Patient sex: M
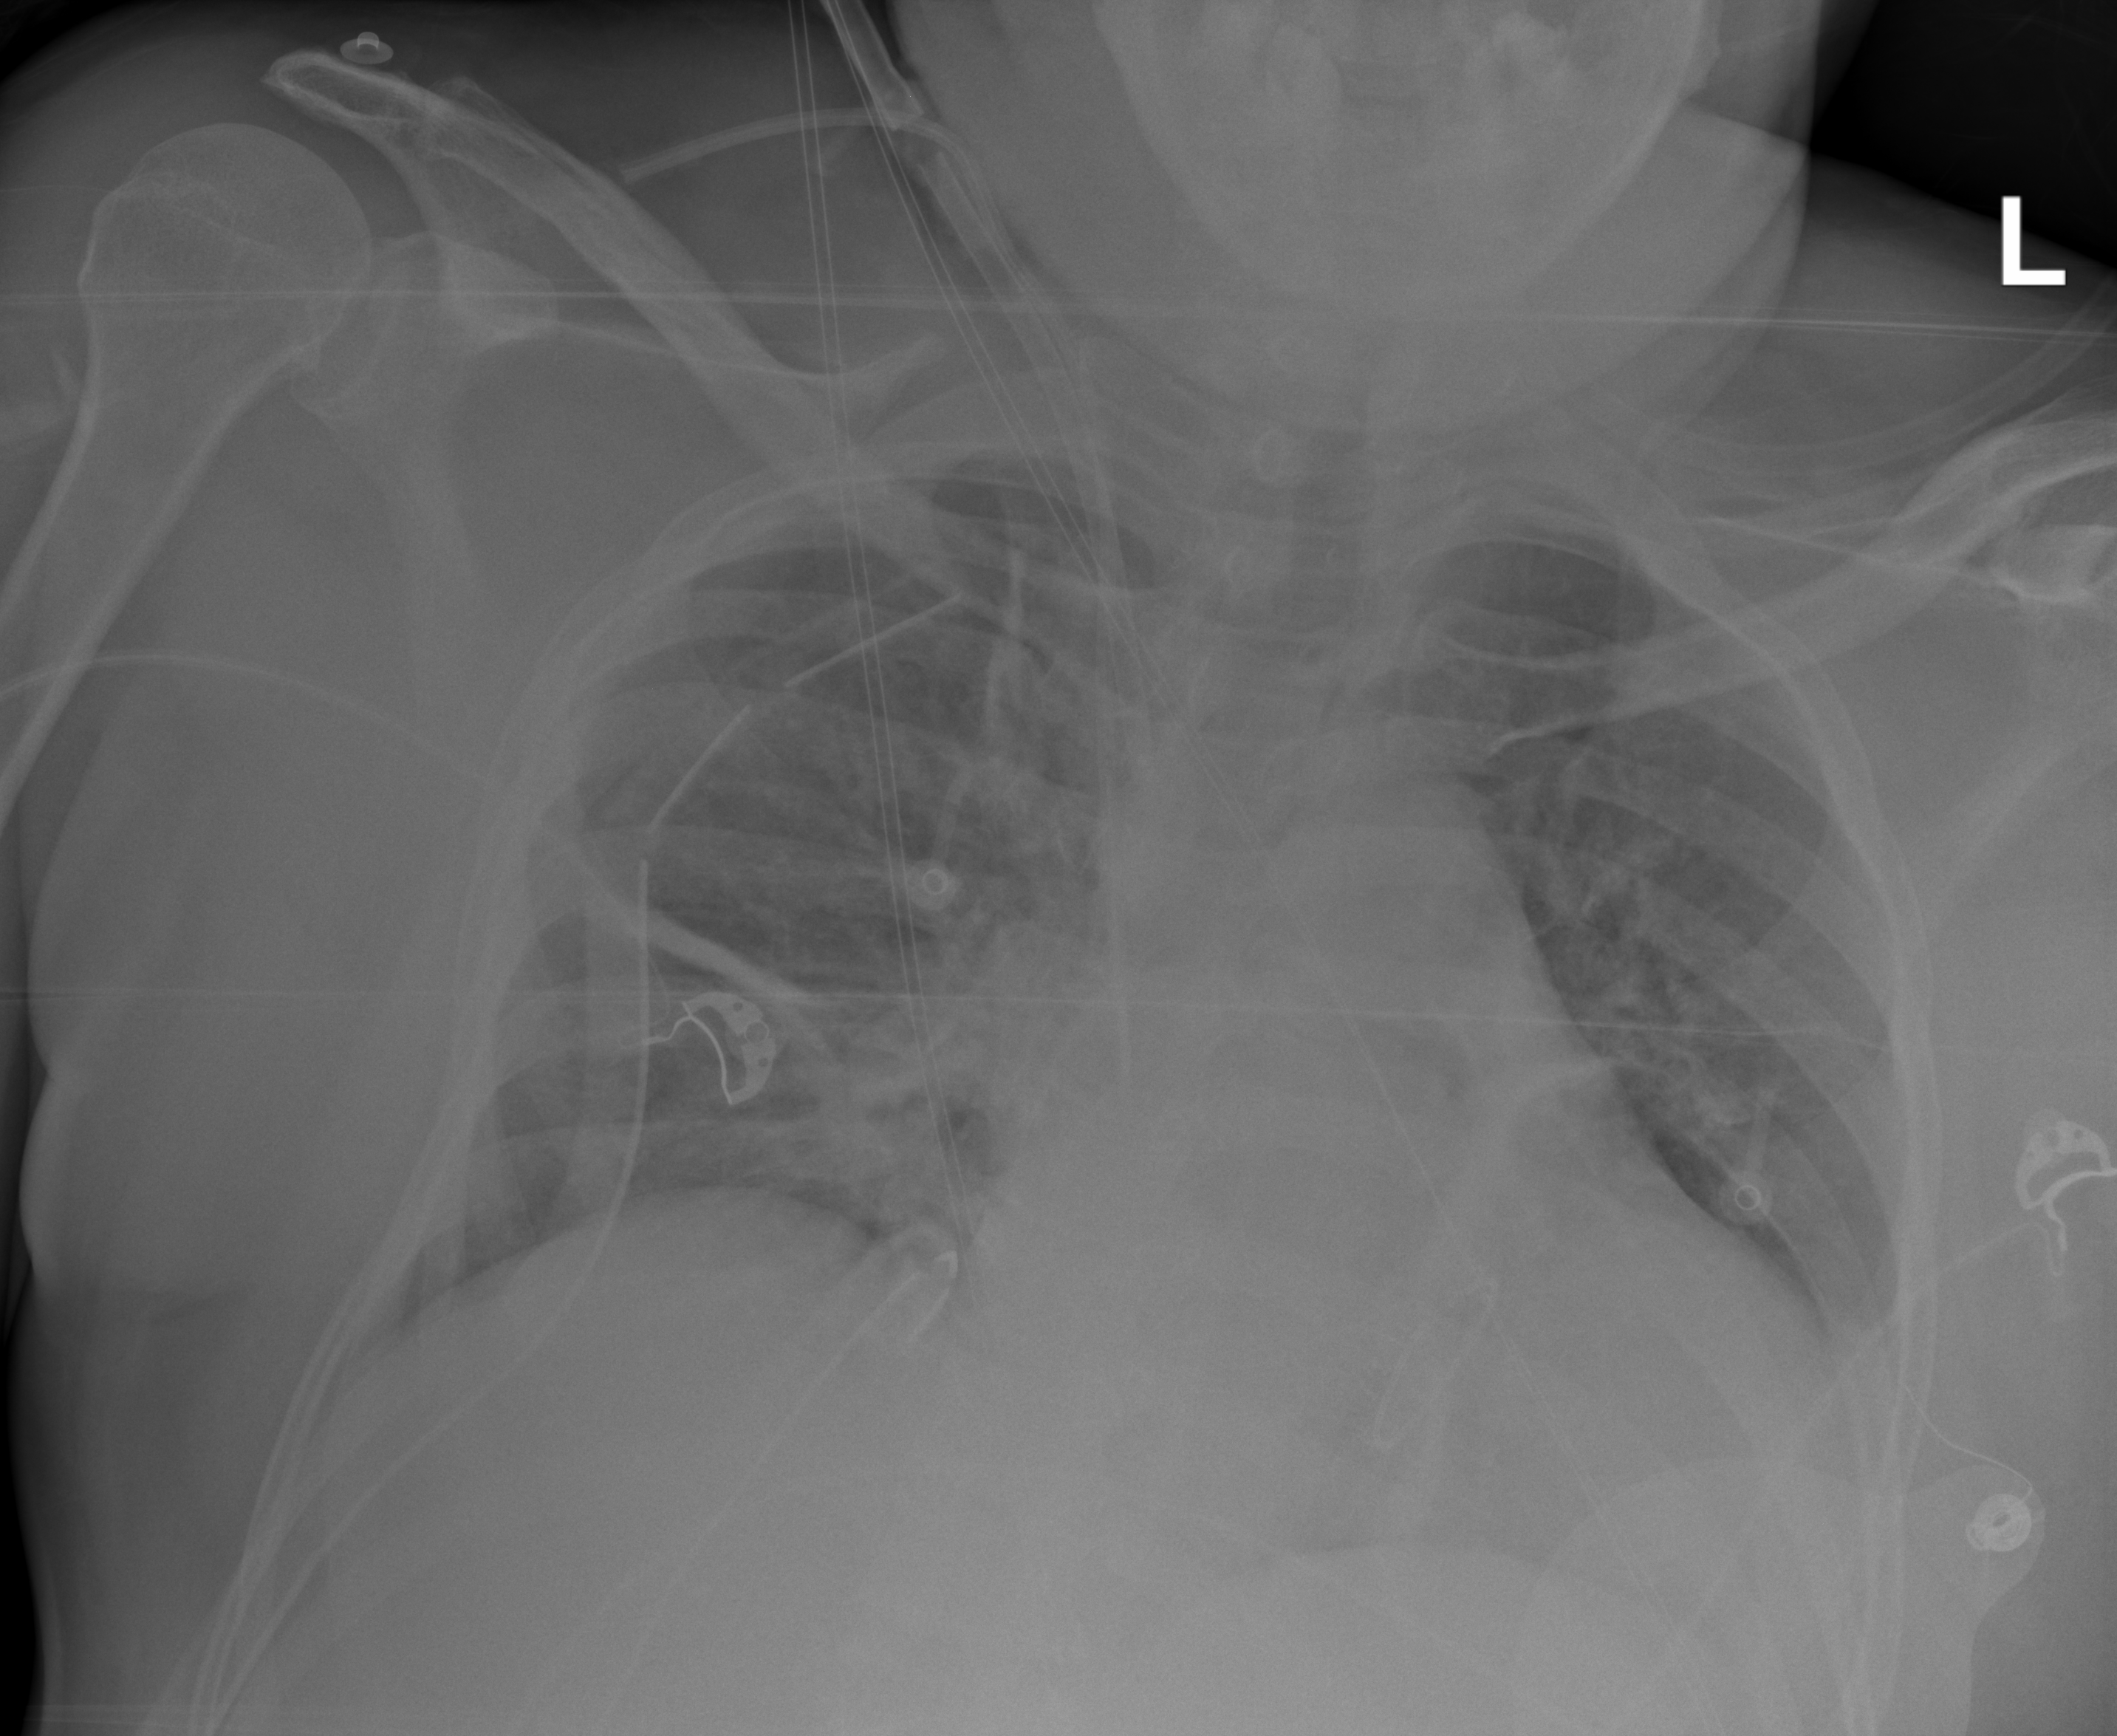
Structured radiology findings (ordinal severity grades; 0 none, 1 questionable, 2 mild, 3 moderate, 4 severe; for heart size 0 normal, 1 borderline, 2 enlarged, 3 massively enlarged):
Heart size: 2
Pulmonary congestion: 2
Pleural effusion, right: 0
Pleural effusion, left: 2
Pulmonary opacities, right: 2
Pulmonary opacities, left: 0
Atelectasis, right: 2
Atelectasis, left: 2